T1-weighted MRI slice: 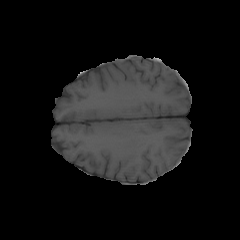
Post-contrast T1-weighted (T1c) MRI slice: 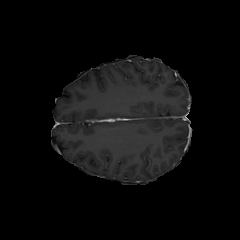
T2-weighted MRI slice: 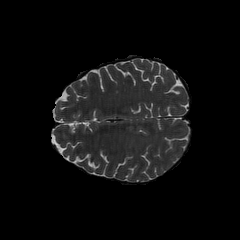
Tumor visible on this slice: no